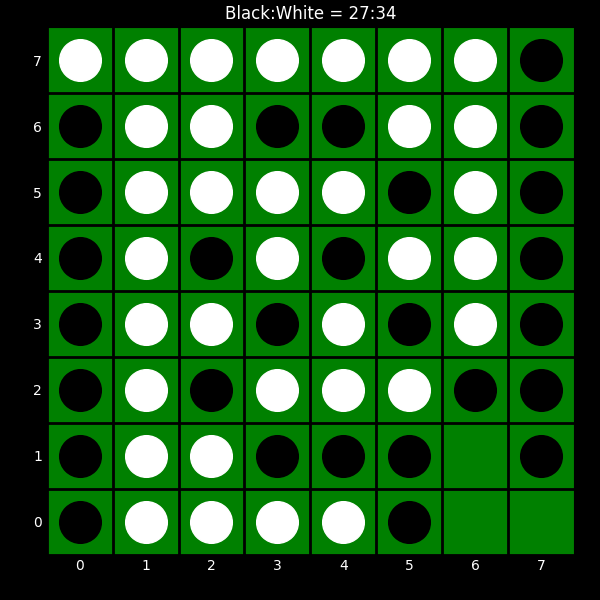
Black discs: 27
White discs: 34